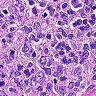
Metastatic tissue present: no